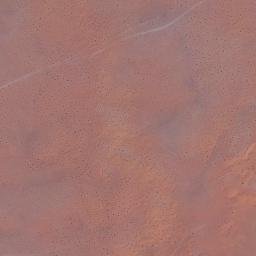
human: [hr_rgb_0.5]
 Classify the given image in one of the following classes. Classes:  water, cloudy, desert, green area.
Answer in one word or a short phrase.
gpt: desert